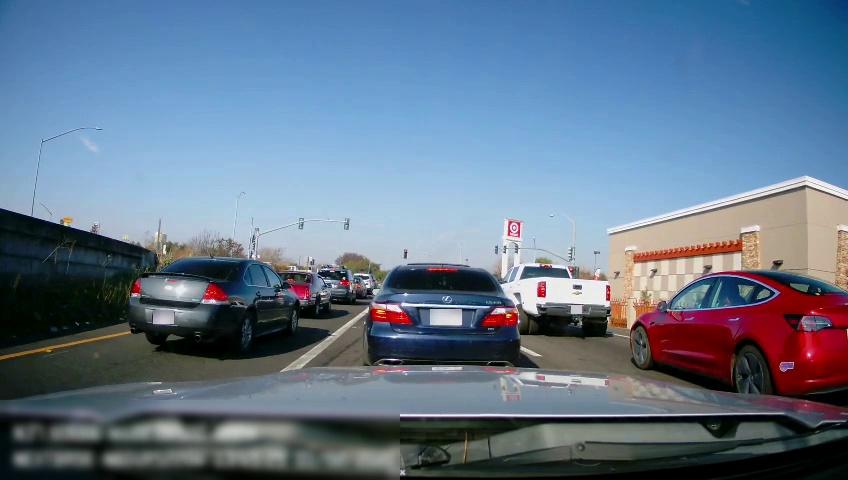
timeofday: Day
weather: Sunny
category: Drivable Space
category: Vehicles | Truck
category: Vehicles | Truck
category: Vehicles | Car
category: Vehicles | SUV
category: Vehicles | SUV
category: Vehicles | Car
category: Vehicles | SUV
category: Vehicles | Car
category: Vehicles | Car
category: Vehicles | Car
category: Lanes | Alternate Lane
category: Lanes | Alternate Lane
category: Lanes | Current Lane
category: Lanes | Current Lane
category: Traffic | Lights
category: Traffic | Lights
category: Traffic | Lights
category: Traffic | Lights
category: Traffic | Lights
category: Traffic | Lights
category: Traffic | Lights
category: Traffic | Lights
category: Traffic | Lights